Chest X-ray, AP view. Patient: 66 years old, sex F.
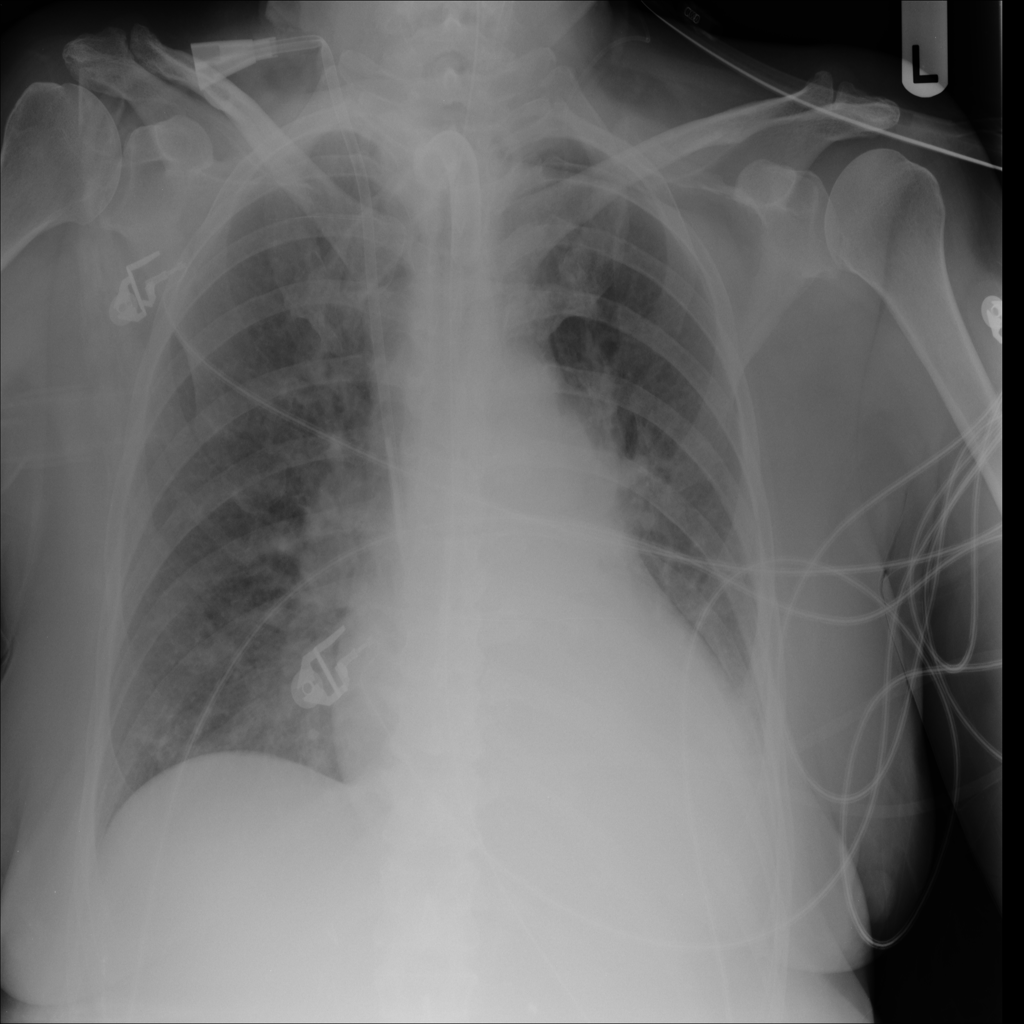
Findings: Atelectasis, Effusion, Mass